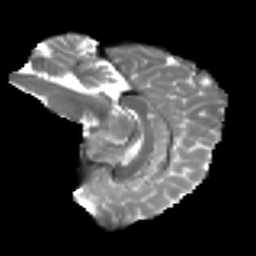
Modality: T2w
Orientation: sagittal
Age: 22
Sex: male
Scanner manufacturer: ge
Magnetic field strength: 3 T
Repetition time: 7.8 s
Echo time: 0.0608 s